The image shows the envelope spectrum of a rolling-element bearing's vibration signal, with the characteristic fault frequencies (BPFO outer race, BPFI inner race, BSF ball, FTF cage) marked as reference lines. Diagnose the bearing from this image, choosing from: normal, inner_race, outer_race, ball.
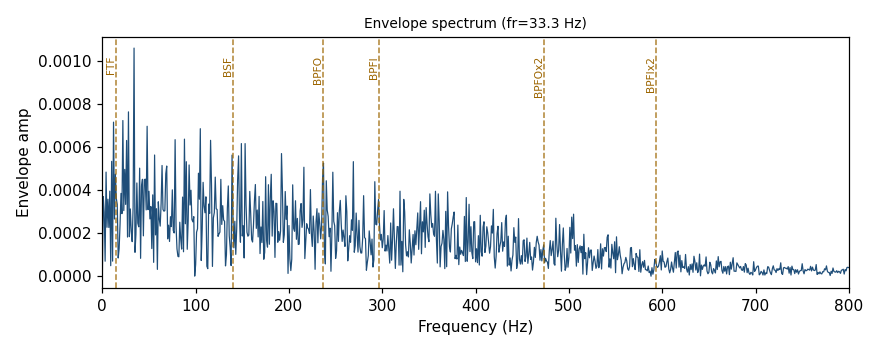
Answer: normal